Interaction volume radius: 5 \u00c5
Interaction volume height: 10 \u00c5
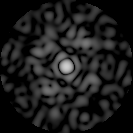
Disorder parameter: 0.8149